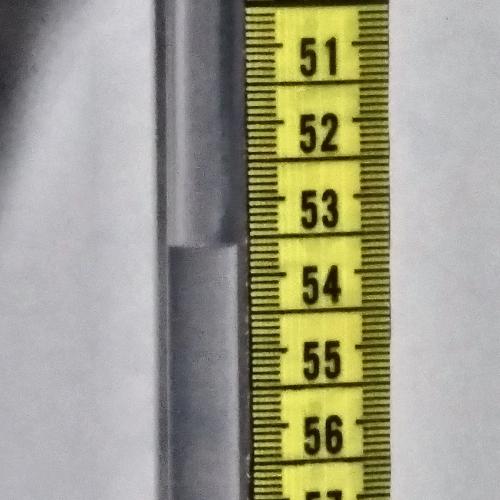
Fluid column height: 53.6 cm